Question: What are chats?
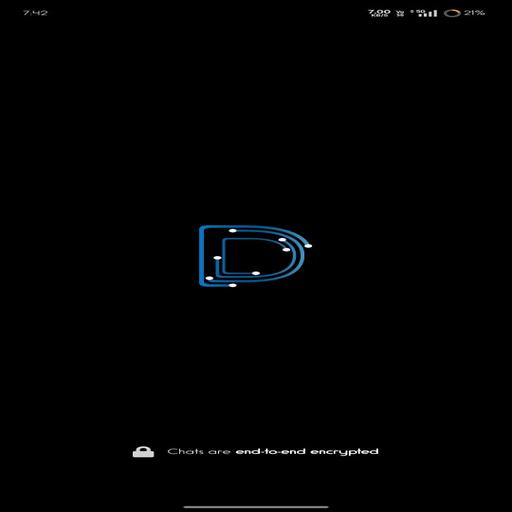
Answer: End-to-end encrypted